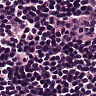
Metastatic tissue present: no